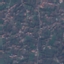
Land use / land cover class: Residential